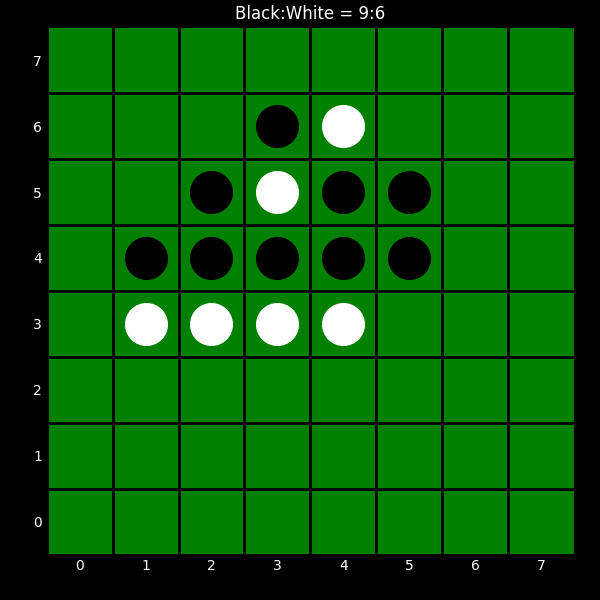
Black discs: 9
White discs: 6